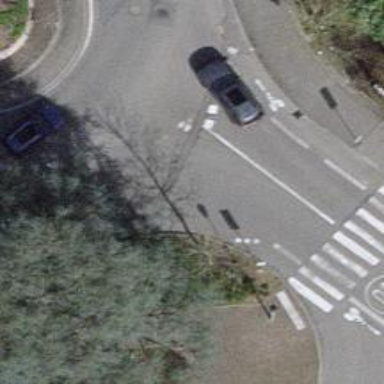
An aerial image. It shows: Tertiary road with asphalt surface including cycle lane.